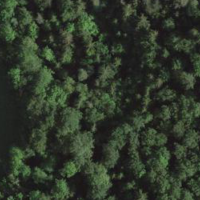
EUNIS habitat code: 41
Species observed at this site:
Lathyrus vernus
Melittis melissophyllum